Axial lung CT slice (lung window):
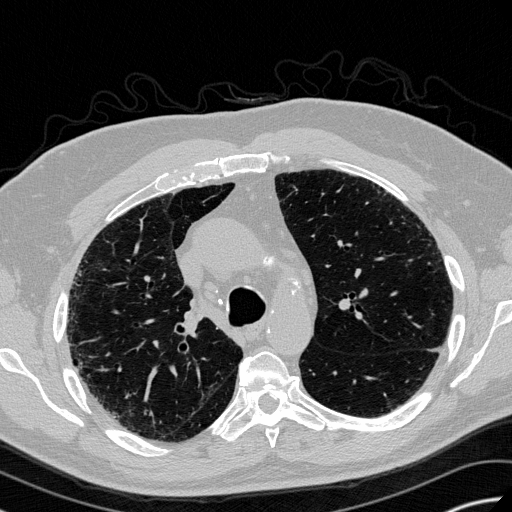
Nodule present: no